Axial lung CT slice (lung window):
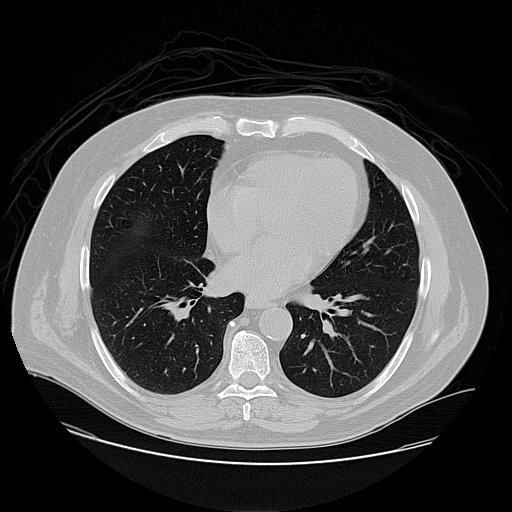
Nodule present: no